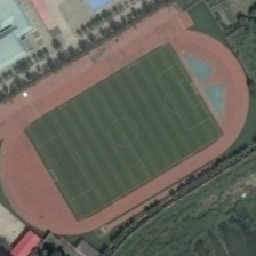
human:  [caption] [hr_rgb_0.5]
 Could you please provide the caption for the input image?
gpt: The truck is surrounded by a row of trees surrounding this soccer field.

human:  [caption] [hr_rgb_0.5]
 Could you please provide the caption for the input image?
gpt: The tracks surround this soccer field next to rows of trees.

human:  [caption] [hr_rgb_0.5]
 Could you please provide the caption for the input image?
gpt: There is a row of trees around the football field.

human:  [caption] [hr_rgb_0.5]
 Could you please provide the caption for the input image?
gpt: There are rows of trees around the football field.

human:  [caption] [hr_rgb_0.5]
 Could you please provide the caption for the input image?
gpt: Tracks are surrounding this football field next to rows of trees.